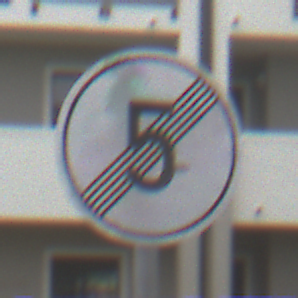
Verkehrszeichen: EndeGeschwindigkeit5
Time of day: Midday
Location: Outdoor (Urban)
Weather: Overcast
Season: NotSpecified
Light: Natural